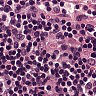
Metastatic tissue present: no